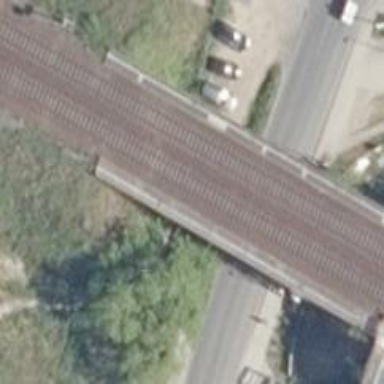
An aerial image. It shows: Bridge over electrified railway with contact lines.